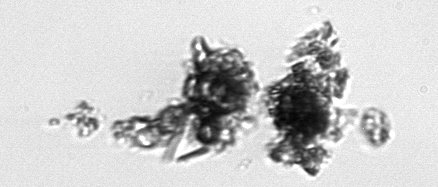
Label: Thalassiosira_TAG_external_detritus